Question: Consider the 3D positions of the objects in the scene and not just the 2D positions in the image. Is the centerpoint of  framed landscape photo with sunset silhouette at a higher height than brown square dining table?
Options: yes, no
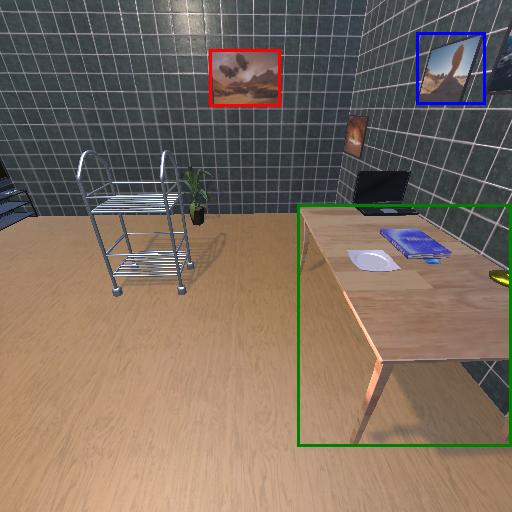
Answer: yes